Interaction volume radius: 5 \u00c5
Interaction volume height: 15 \u00c5
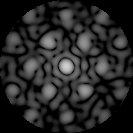
Disorder parameter: 0.5061